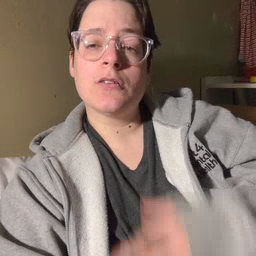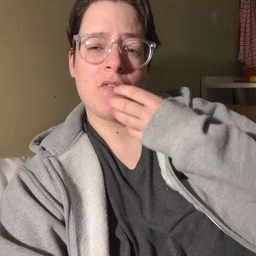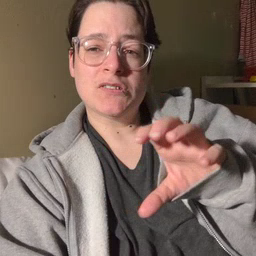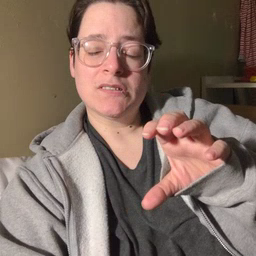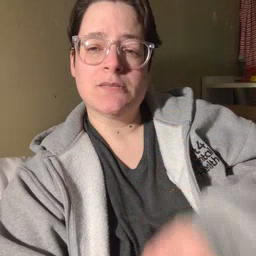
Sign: hot